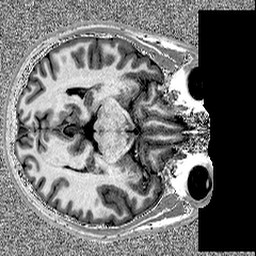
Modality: MP2RAGE
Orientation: axial
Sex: male